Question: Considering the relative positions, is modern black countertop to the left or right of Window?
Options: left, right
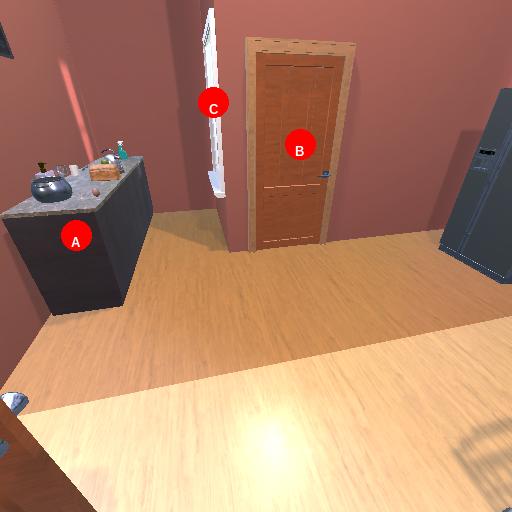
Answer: left